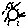
Label: sun